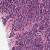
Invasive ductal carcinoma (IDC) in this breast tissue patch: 1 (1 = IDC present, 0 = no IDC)